Field crop: maize
Growth stage: 2
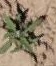
Species: atriplex